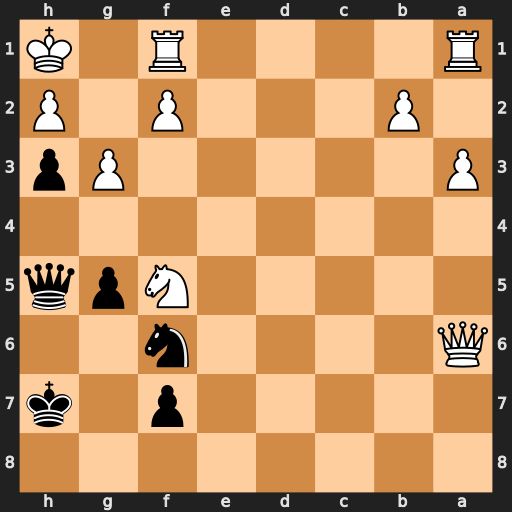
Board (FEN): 8/5p1k/Q4n2/5Npq/8/P5Pp/1P3P1P/R4R1K
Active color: b
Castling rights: -
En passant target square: -
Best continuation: Qf3+ Kg1 Qg2#